Field crop: tomato
Growth stage: 1
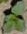
Species: solanum